Question: I tried running this program :
'''
#include<stdio.h>
int main(){
int a=5;
printf("%d %d", ++a,a++);
return 0;
}
'''
with gcc in arch-chroot on a armv7 device. I expect to get output '7 5' but i'm getting '7 6'. Can anyone explain what's going on?
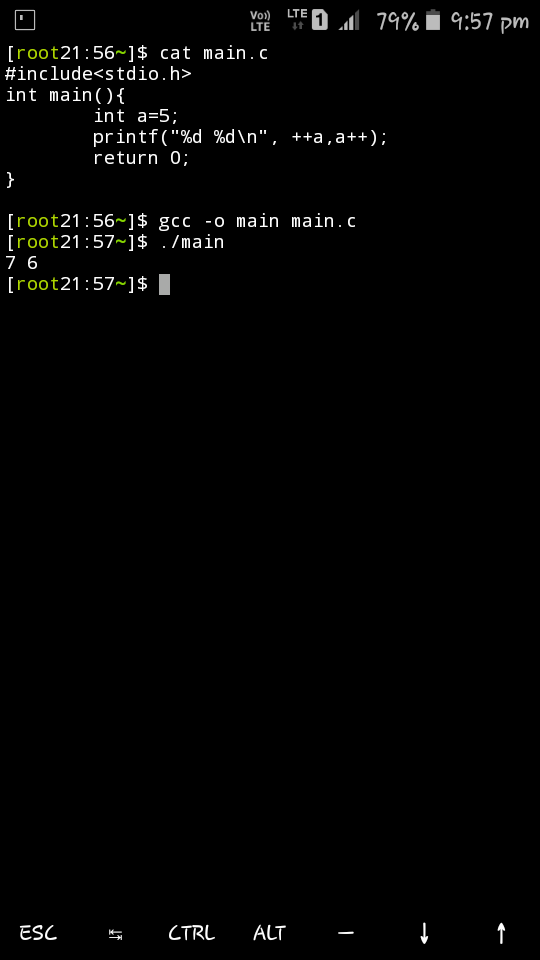
Answer: Your code is invoking (UB)!
Use the warning flgas '-Wall -Wextra' during compilation, and the compiler will tell you the story:
'''
prog.c: In function 'main':
prog.c:4:30: warning: operation on 'a' may be undefined [-Wsequence-point]
4 | printf("%d %d", ++a,a++);
| ~^~
7 5
'''
In that <URL>, I got a different output, a characteristic of UB.
Read more in <URL>.